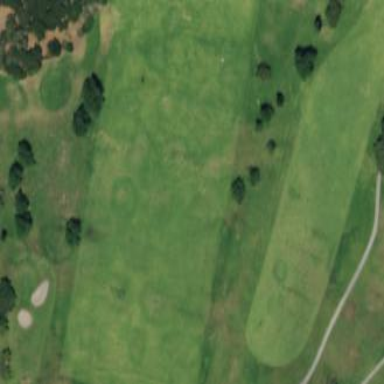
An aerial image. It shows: Grassy area used as driving range for golf.